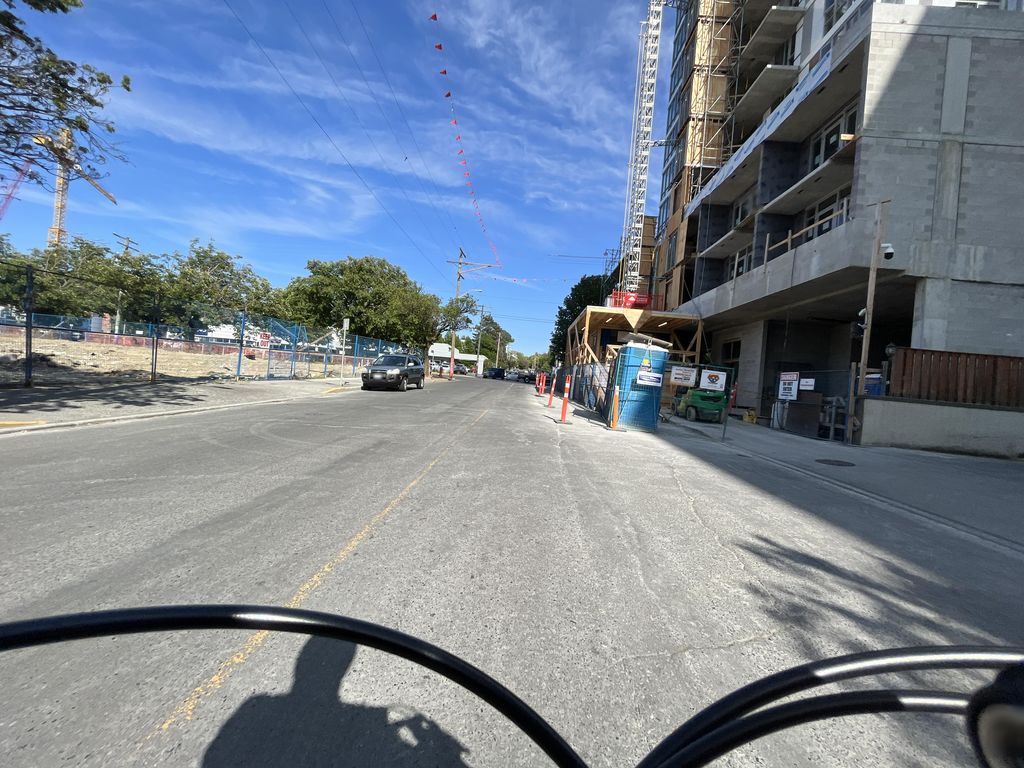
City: victoria